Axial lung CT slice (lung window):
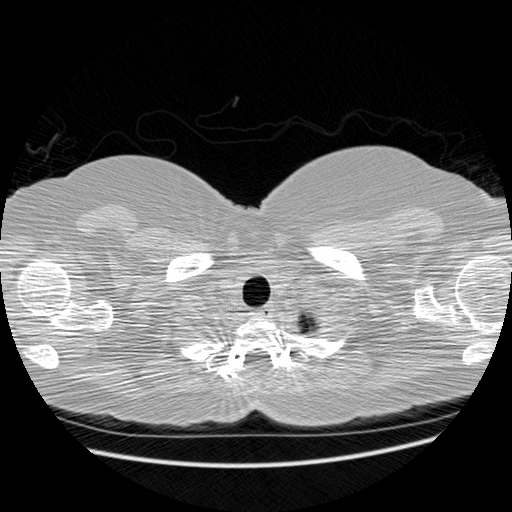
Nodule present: no